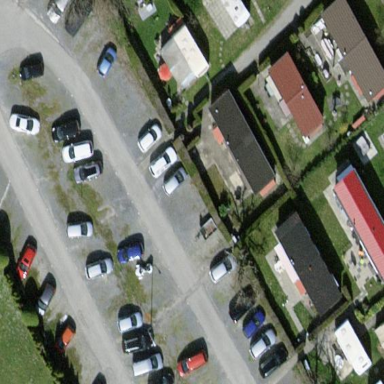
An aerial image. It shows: Static caravan.